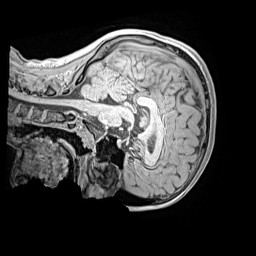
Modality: MP2RAGE
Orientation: sagittal
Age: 11
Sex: female
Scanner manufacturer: siemens
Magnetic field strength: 3 T
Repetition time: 4 s
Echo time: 0.00299 s